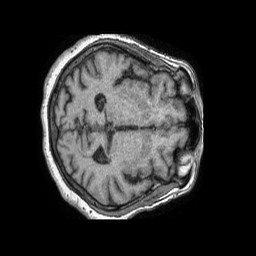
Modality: T1w
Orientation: axial
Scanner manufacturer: philips
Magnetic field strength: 1.5 T
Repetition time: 0.007982 s
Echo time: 0.003721 s